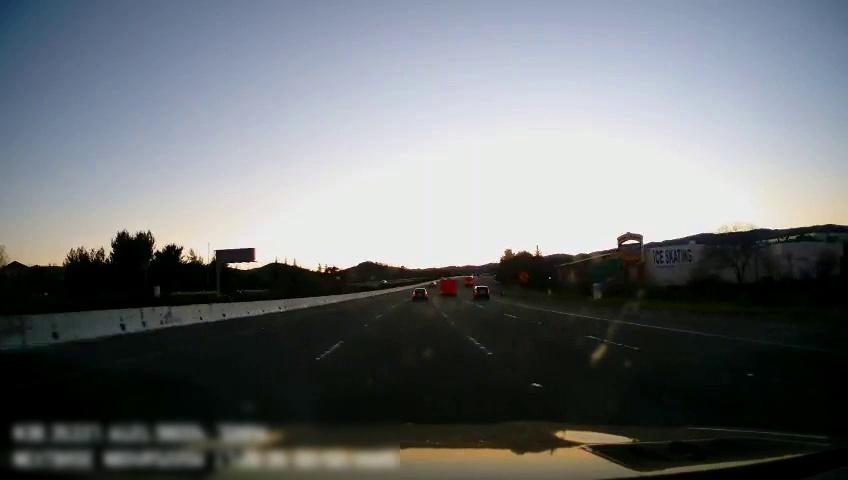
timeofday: Day
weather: Cloudy
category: Drivable Space
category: Vehicles | SUV
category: Vehicles | Truck
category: Vehicles | Bus
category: Vehicles | Car
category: Lanes | Current Lane
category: Lanes | Current Lane
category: Lanes | Alternate Lane
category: Lanes | Alternate Lane